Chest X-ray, AP view. Patient: 14 years old, sex M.
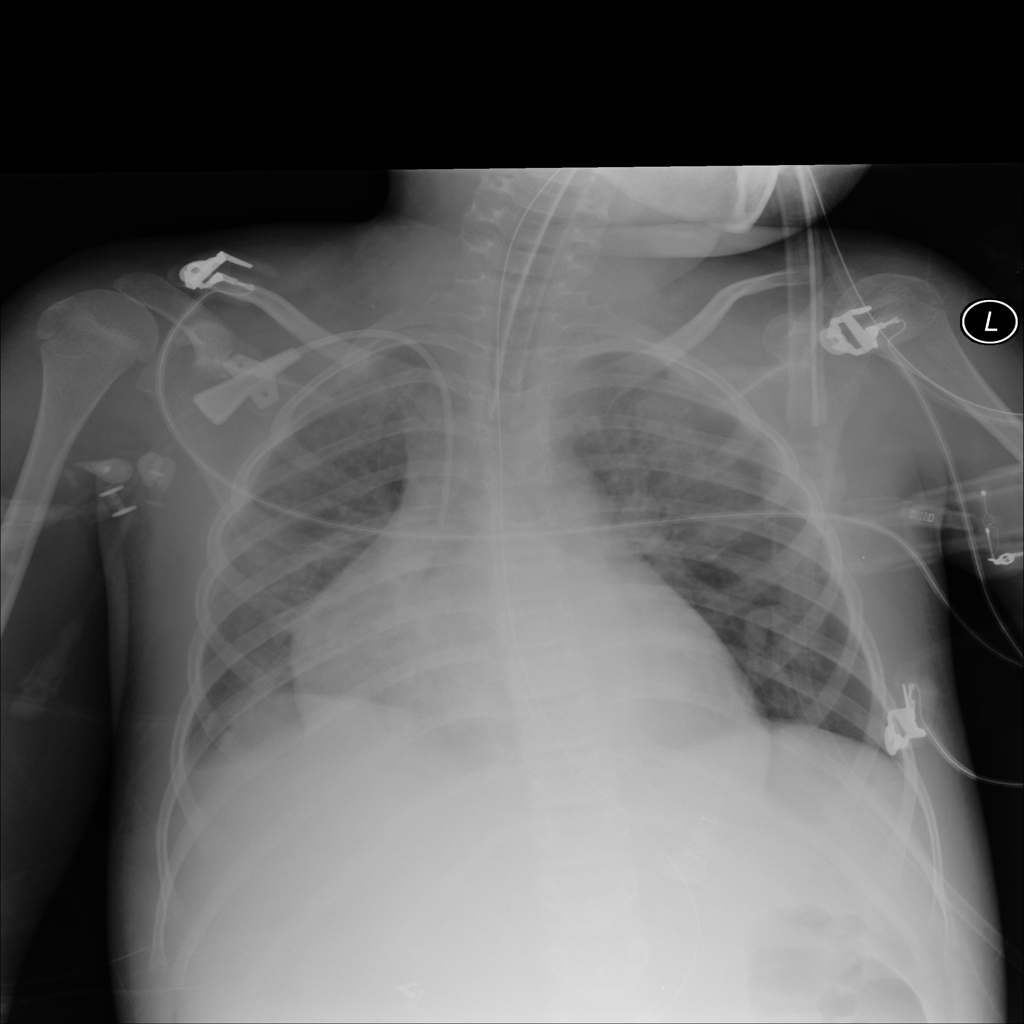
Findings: Edema